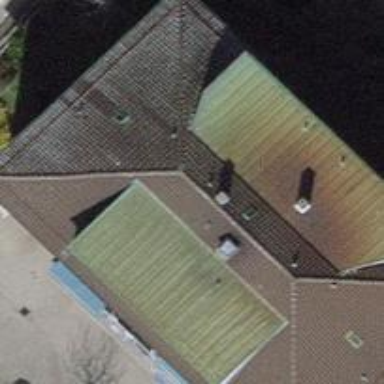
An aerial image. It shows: Hipped roof on apartment building.